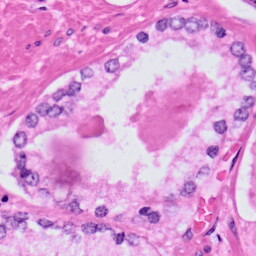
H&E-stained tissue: Prostate